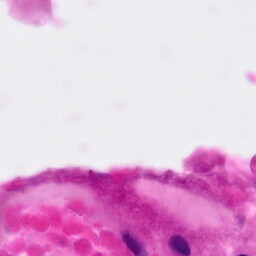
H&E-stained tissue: Pancreatic